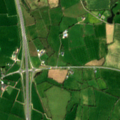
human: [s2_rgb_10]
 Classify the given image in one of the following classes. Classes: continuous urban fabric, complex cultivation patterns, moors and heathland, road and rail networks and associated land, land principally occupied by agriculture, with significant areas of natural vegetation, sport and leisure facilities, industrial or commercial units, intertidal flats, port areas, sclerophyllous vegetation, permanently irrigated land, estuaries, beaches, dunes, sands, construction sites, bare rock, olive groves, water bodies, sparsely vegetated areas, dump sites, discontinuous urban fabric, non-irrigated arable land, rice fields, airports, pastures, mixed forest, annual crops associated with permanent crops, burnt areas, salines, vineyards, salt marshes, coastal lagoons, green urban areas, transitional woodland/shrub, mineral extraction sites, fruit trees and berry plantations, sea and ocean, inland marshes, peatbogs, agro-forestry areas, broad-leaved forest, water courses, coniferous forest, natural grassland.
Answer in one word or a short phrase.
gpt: non-irrigated arable land, pastures, complex cultivation patterns